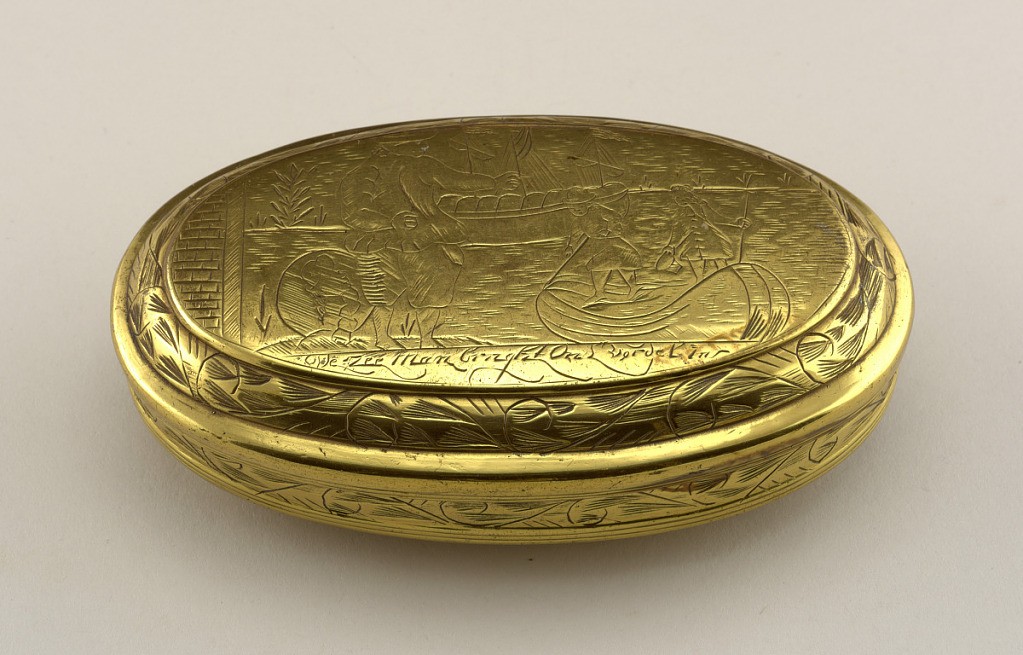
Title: Tobacco box
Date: mid-18th century
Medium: Brass
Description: Oval box with hinged cover. Engraved lid with harbor scene and inscription.  In foreground, figure at shore greets two figures about to alight a smaller boat. In the near distance, a boat sits in harbor.  On the underside, farmyard scene and inscription. In the foreground towards right, a man stands near a well(?) surrounded by chickens and a horse or mule.  In the background, a woman stands near pair of pigs and a spindle(?).  Bordering both scenes and decorating the side of the box are engraved wave patterns.